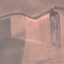
Label: AnnualCrop